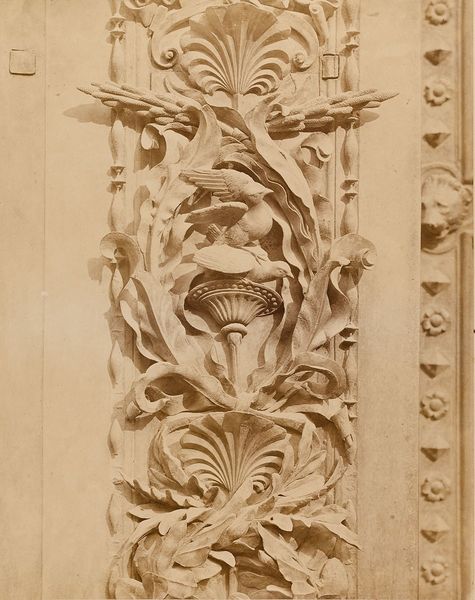
Titel: Serie von Details der Bronzetür v. A. Pisano am Baptisterium San Giovanni in Florenz
Künstler: Giacomo Brogi
Standort: Hamburg
Institution: Museum für Kunst und Gewerbe Hamburg
Schlagwörter: ornamente, foto, fotografie, photographie, dom, kathedrale, photo, portal, dorfkirche, details, basilika, baptisterium, kirchenbau, architekturfotografie, ausstattung, albumin, san, lichtbild, sachfotografie, historische, giovanni, stadtkirche, architekturphotographie, bildwerke, angewandte und bildende kunst, hessische systematik, schwarzweißpositivverfahren, silbersalzverfahren, schwarzweißfotografie, gebäude, örtlichkeit, straße, stätte, objektstudien, sachphotographie, albuminpapier, südportal